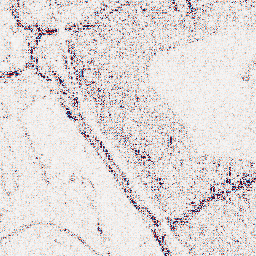
Category: wavelet
Decomposition family: wavelet_biorthogonal
Decomposition parameters: wavelet: bior3.5
level: 1
Upsampling method: lanczos
Upsampling parameters: scale: 4
Upsampling scale: 4